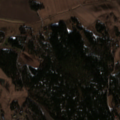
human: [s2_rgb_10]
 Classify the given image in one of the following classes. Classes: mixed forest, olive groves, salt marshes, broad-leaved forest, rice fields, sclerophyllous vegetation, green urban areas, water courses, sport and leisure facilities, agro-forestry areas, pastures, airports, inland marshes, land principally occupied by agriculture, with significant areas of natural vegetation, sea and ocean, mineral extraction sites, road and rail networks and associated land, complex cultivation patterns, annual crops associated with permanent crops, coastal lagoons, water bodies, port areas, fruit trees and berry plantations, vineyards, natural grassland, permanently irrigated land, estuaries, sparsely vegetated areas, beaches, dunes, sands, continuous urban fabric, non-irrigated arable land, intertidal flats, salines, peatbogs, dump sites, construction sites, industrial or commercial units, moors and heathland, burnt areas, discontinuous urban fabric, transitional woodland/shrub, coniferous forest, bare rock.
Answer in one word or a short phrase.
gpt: non-irrigated arable land, land principally occupied by agriculture, with significant areas of natural vegetation, coniferous forest